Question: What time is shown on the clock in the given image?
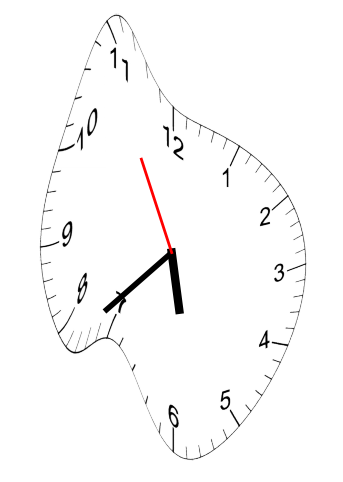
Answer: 05:37:55